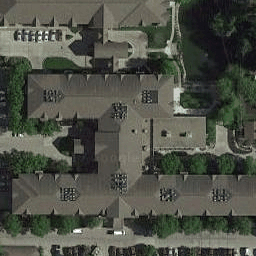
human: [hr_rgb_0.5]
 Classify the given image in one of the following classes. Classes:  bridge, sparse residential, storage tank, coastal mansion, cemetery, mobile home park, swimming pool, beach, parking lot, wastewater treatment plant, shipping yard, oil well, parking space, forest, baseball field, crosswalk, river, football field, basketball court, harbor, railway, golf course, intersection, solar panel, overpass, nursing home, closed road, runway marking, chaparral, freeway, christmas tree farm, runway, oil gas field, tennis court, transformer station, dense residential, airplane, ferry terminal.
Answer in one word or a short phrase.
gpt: nursing home